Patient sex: M
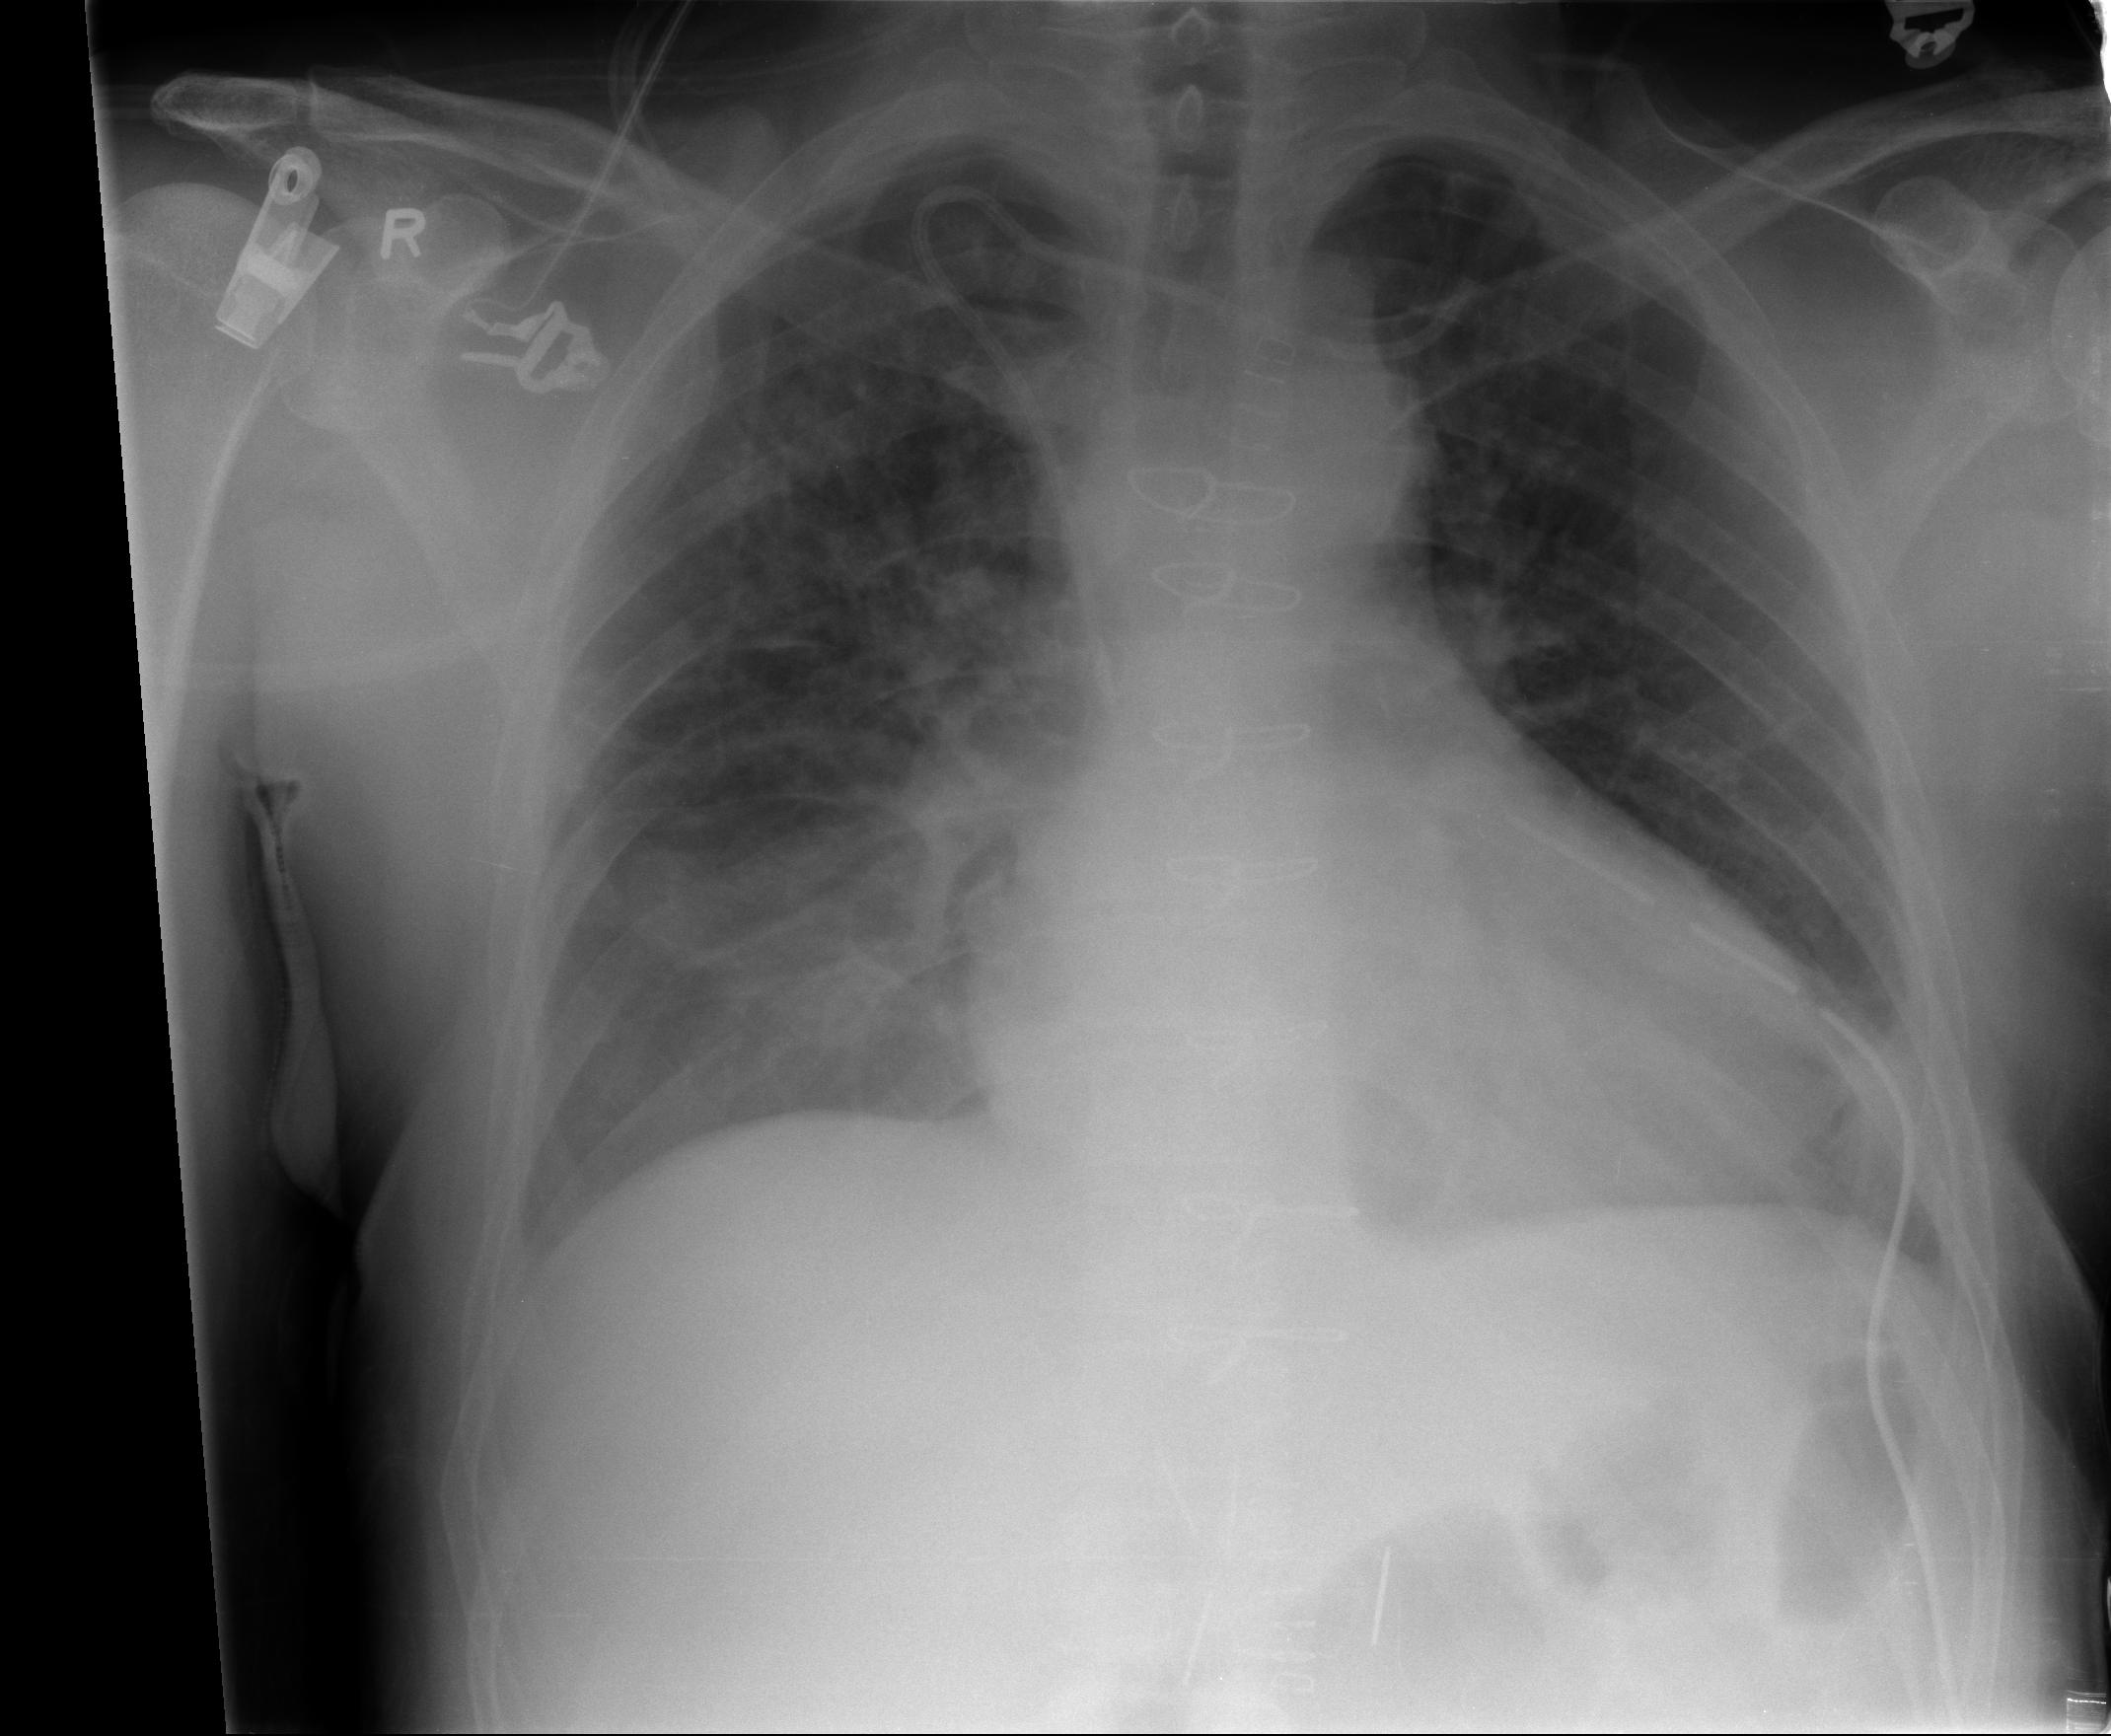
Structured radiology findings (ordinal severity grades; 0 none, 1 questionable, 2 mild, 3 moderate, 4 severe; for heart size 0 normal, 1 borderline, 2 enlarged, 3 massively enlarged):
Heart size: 2
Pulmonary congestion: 2
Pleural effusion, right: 2
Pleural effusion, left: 1
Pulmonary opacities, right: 2
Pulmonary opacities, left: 0
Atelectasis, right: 2
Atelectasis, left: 2